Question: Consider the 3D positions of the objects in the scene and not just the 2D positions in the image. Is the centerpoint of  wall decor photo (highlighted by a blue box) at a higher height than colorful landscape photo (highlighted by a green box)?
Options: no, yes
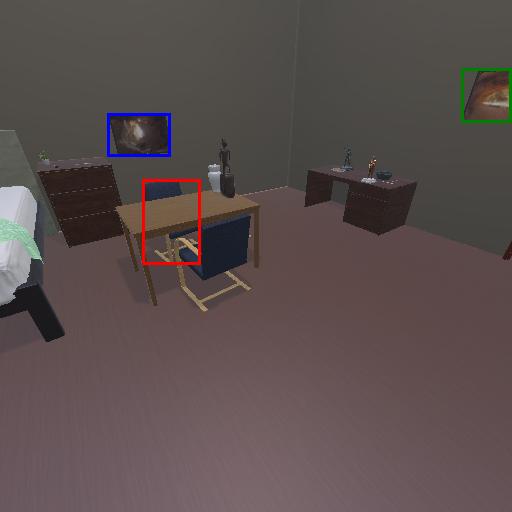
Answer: no